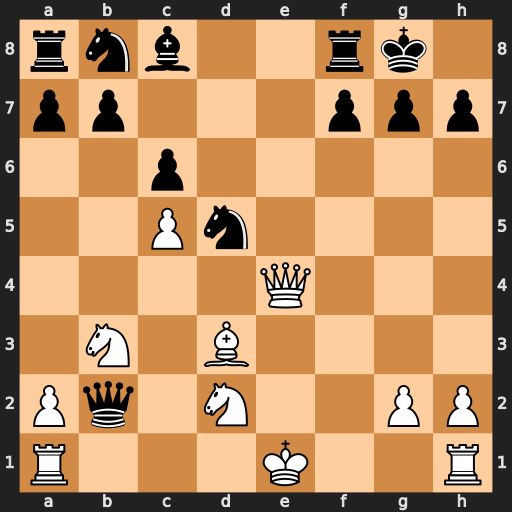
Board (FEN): rnb2rk1/pp3ppp/2p5/2Pn4/4Q3/1N1B4/Pq1N2PP/R3K2R
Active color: w
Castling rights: KQ
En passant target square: -
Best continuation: Qxh7#